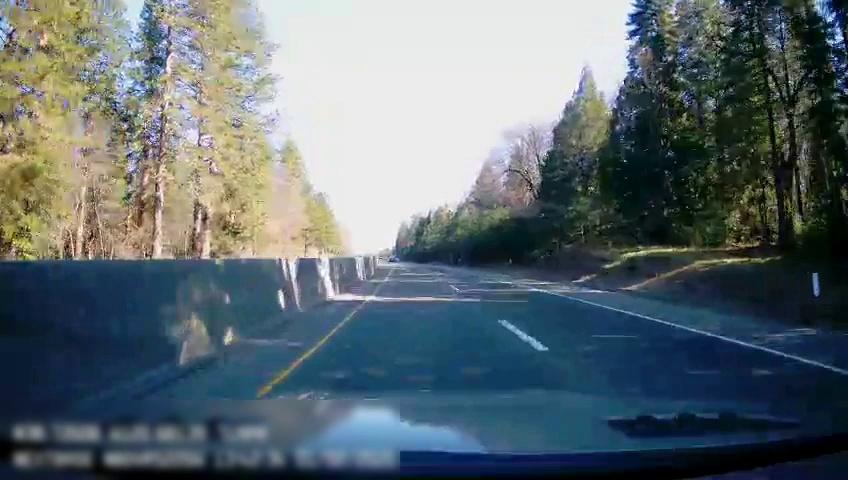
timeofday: Day
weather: Sunny
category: Drivable Space
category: Lanes | Alternate Lane
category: Lanes | Current Lane
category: Lanes | Alternate Lane